Aerial crown-view tile of a tropical tree (Barro Colorado Island, Panama), acquired 20250915:
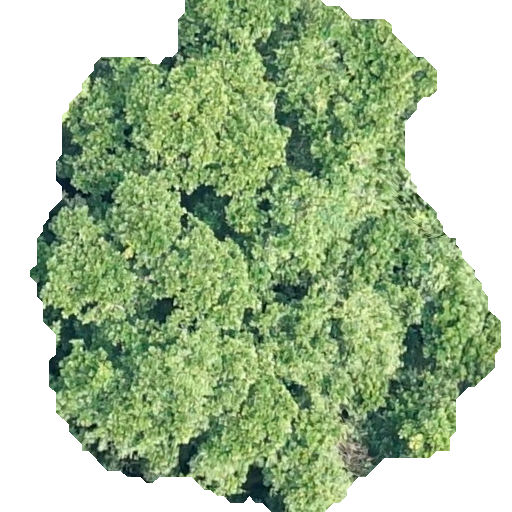
Species: Anacardium excelsum
GBIF accepted scientific name: Anacardium excelsum
Crown area: 257.936 m²